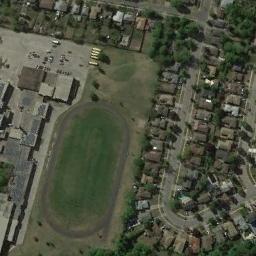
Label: ground_track_field